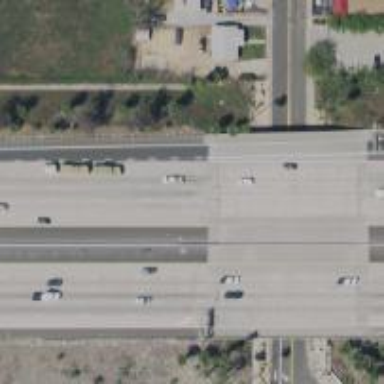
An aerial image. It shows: Bridge over motorway.